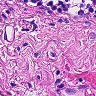
Metastatic tissue present: no